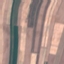
Land use / land cover class: AnnualCrop